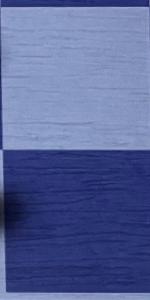
Label: Empty